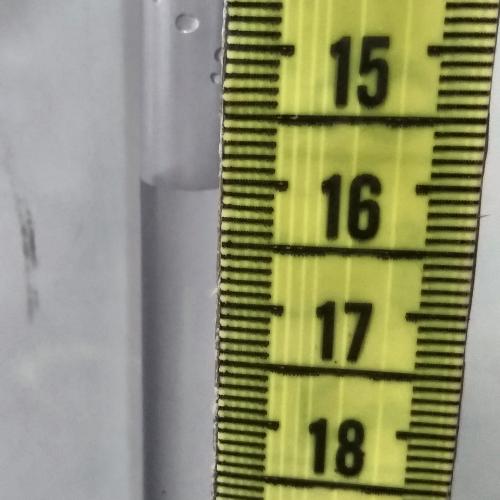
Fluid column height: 16.1 cm